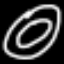
Label: donut